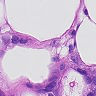
Metastatic tissue present: yes